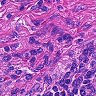
Metastatic tissue present: no